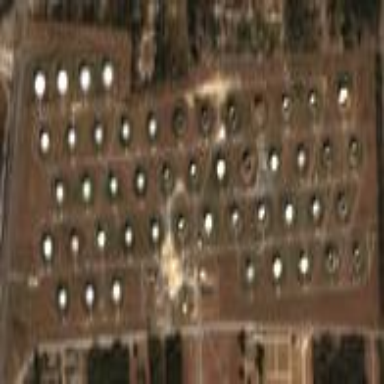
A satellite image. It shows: Industrial area dedicated to oil-related activities.